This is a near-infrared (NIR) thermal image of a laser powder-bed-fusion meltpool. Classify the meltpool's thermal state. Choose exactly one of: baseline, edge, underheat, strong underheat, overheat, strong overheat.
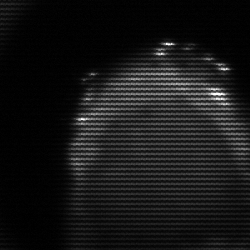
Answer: edge